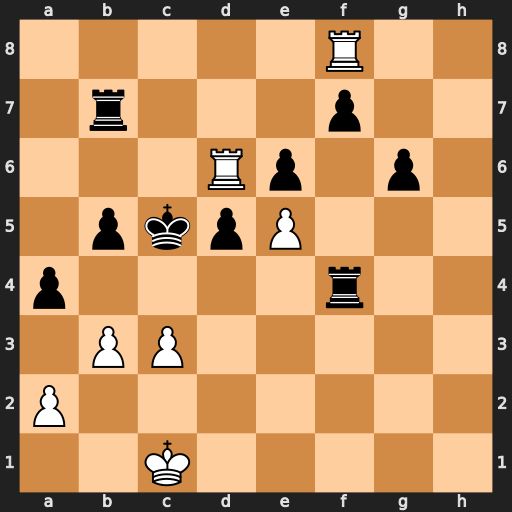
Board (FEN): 5R2/1r3p2/3Rp1p1/1pkpP3/p4r2/1PP5/P7/2K5
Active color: w
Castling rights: -
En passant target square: -
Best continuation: Rc8+ Rc7 Rxc7#